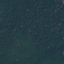
Label: Forest